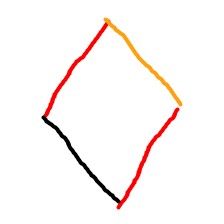
Shape: rhombus